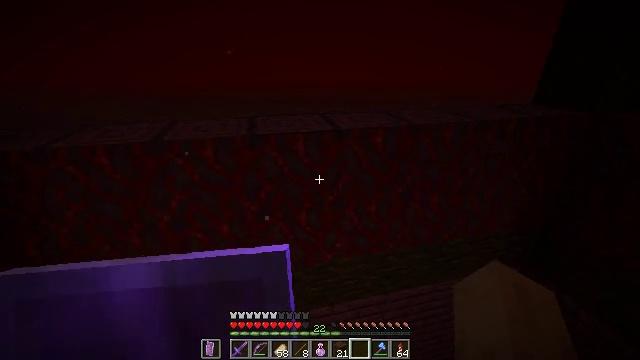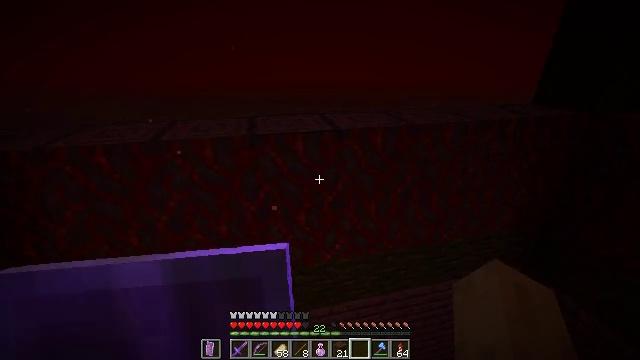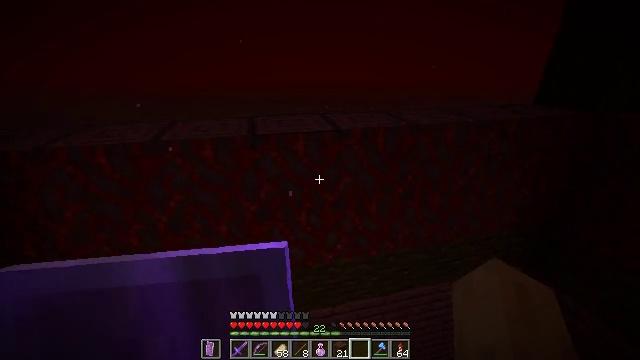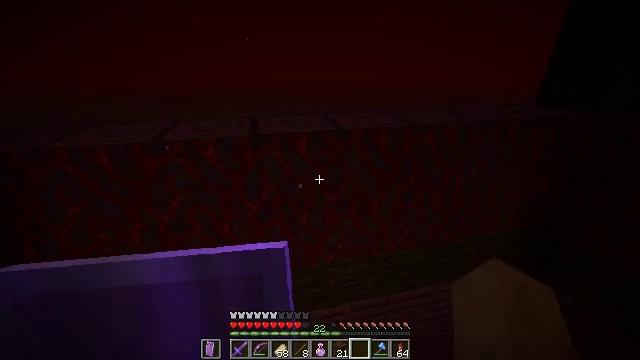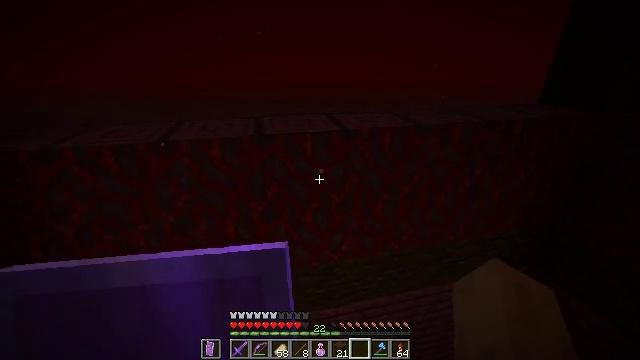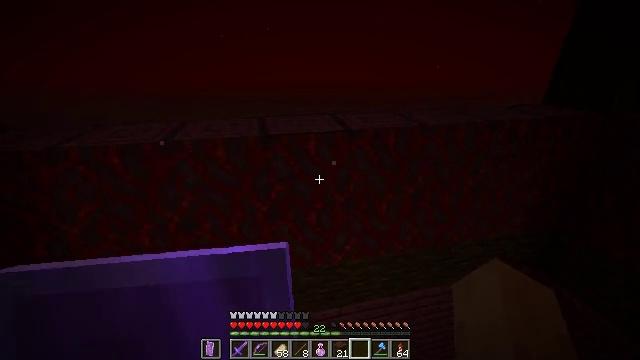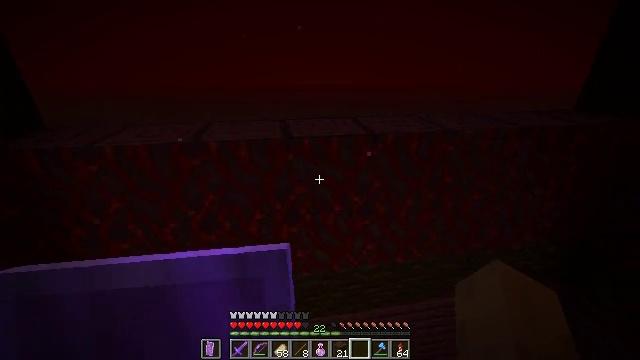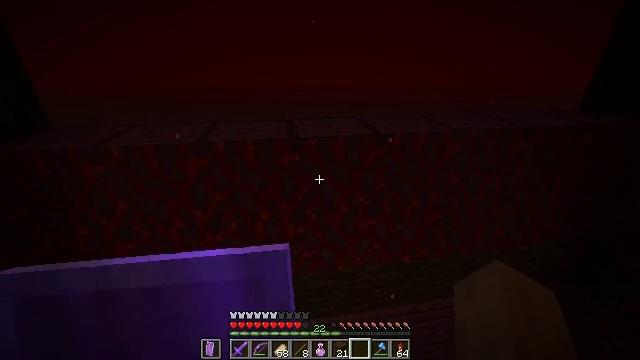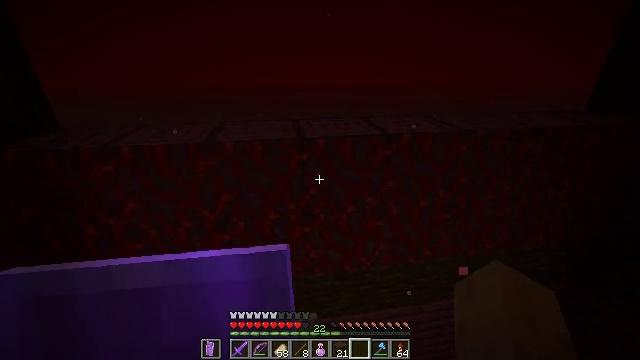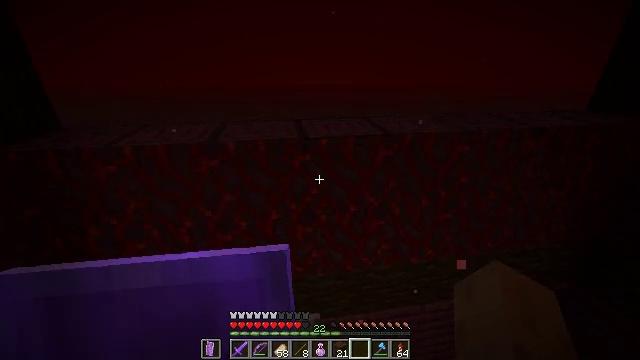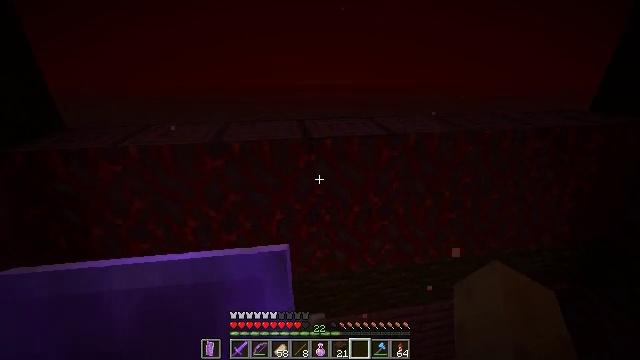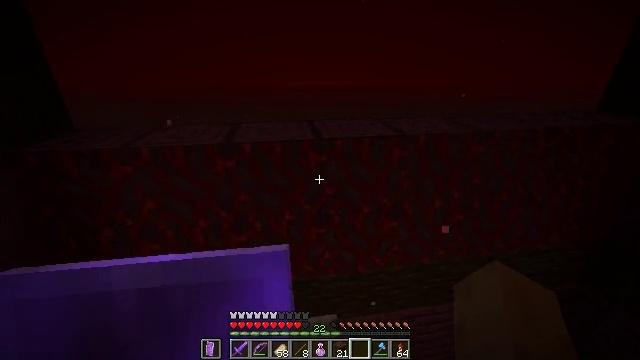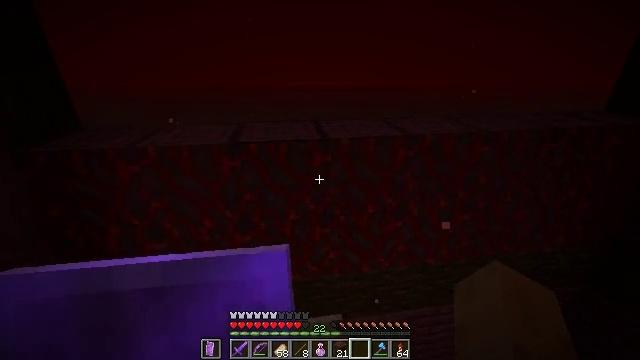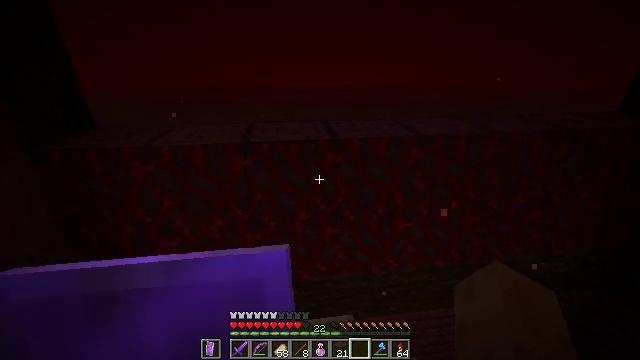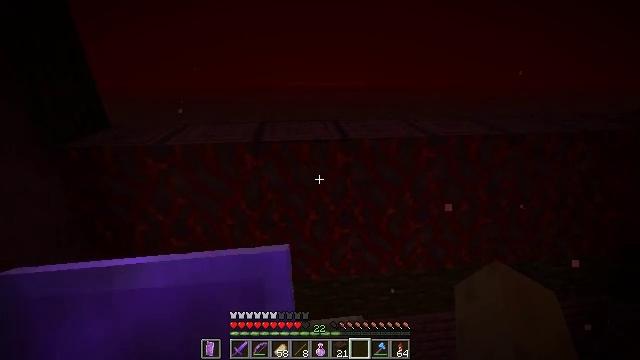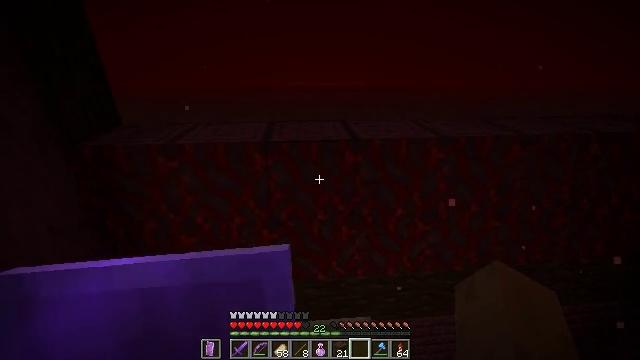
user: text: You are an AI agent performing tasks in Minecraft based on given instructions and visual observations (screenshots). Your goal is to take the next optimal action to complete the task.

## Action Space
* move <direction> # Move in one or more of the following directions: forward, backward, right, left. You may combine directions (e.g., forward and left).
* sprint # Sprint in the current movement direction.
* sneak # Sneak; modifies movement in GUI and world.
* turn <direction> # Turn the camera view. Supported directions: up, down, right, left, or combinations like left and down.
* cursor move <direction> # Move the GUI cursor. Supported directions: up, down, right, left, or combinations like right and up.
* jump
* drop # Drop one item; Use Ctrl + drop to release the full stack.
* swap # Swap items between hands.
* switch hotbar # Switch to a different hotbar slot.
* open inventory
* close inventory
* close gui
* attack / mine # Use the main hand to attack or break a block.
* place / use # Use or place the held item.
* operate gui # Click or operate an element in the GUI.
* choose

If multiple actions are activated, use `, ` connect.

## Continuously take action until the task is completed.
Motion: motion action
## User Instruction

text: Mine the crimson stem in the Nether.
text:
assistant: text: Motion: sneak
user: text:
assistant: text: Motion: move left, sneak
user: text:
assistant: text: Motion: move left, sneak
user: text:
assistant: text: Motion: move left, sneak
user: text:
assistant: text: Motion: move left, sneak
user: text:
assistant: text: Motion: move left, sneak, turn left
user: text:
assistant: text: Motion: move left, sneak
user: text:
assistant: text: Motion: move left, sneak
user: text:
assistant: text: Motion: move left, sneak
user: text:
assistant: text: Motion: move left, sneak
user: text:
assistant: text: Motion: move left, sneak
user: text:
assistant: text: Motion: move left, sneak
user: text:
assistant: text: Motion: move left, sneak
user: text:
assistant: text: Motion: move left, sneak, turn left
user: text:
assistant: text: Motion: sneak, turn left
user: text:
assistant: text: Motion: sneak
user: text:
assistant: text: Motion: sneak
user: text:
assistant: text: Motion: sneak
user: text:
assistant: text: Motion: sneak
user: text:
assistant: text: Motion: sneak
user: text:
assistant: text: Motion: sneak
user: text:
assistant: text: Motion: sneak
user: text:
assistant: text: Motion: move forward, sneak
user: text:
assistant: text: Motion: move forward, sneak
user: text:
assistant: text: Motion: move forward, sneak
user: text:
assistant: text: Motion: move forward, sneak
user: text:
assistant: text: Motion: move forward, sneak
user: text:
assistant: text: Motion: move forward, sneak
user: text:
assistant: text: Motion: move forward, sneak
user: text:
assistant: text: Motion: move forward, sneak, turn left and up